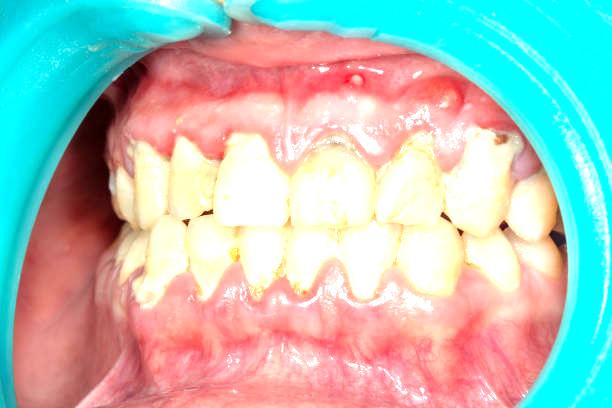
Condition: Gingivitis